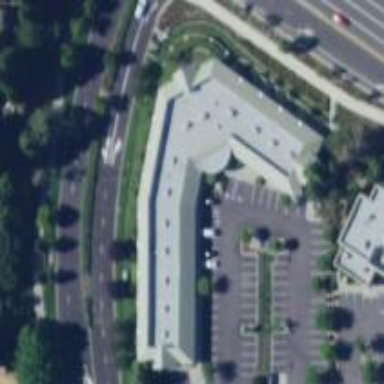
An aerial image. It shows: Commercial building.